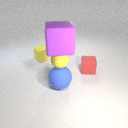
large blue rubber sphere to the left of small red rubber cube